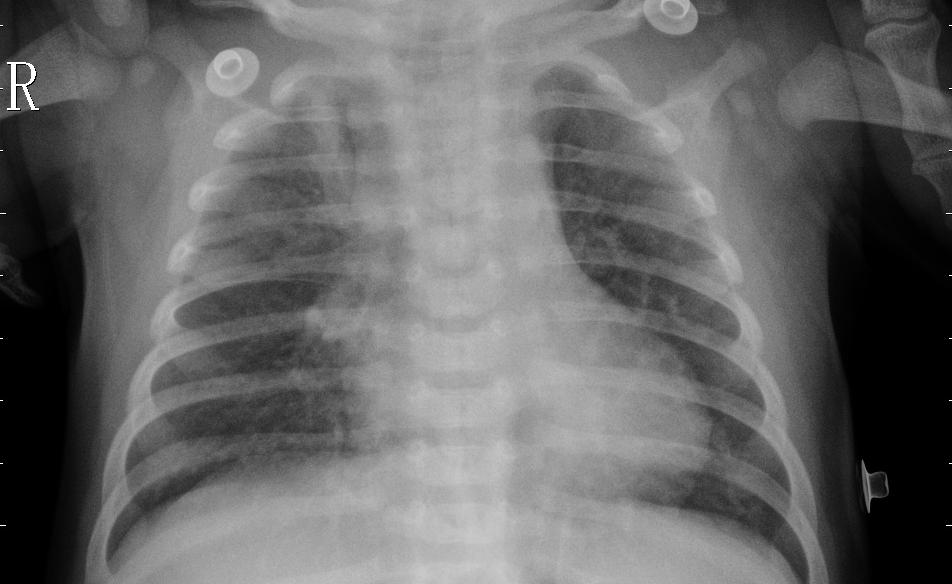
Diagnosis: PNEUMONIA